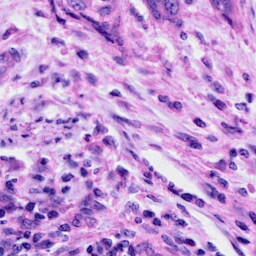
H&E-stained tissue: Cervix